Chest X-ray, AP view. Patient: 25 years old, sex M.
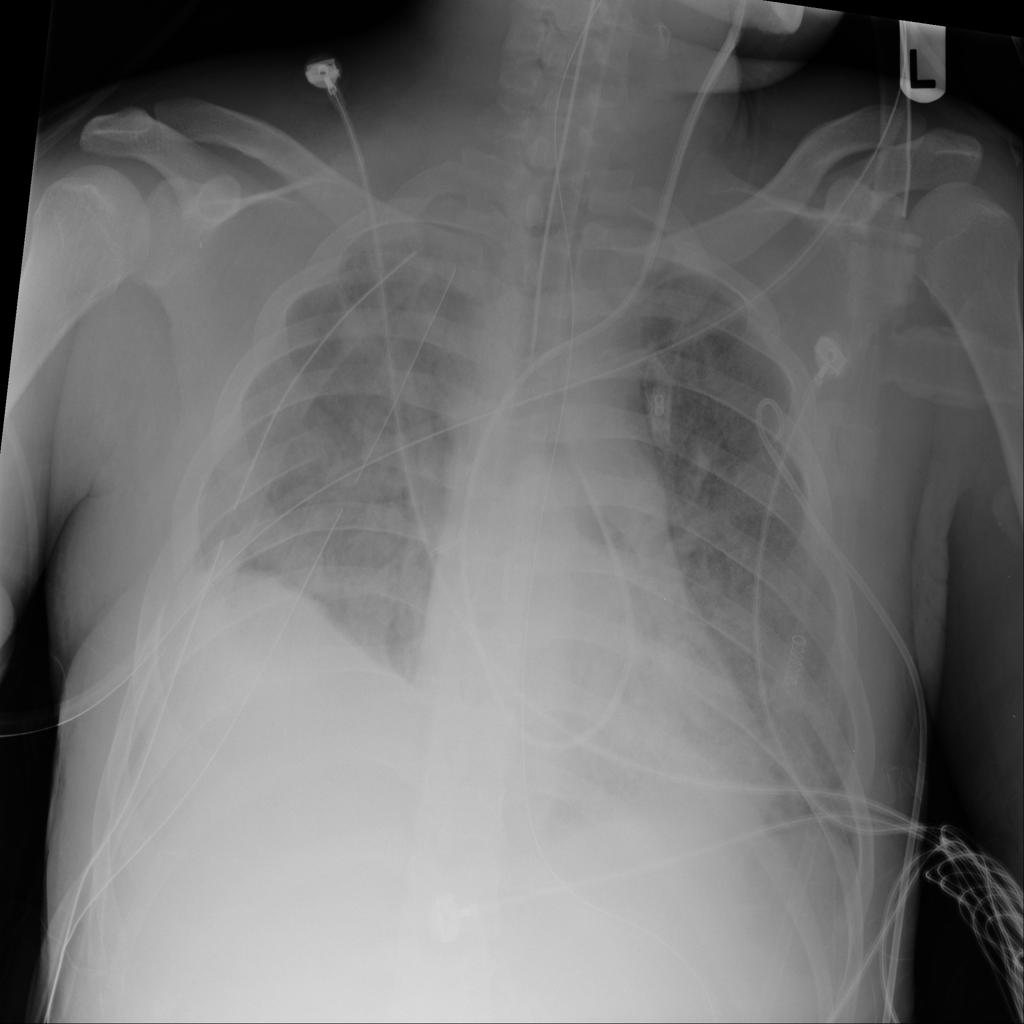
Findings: Infiltration